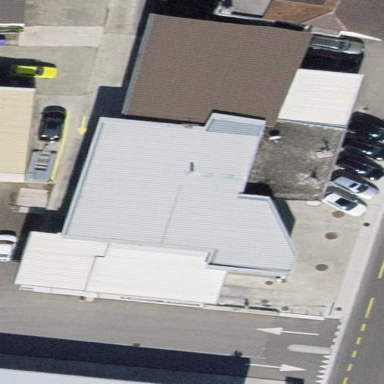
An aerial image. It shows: Commercial building.